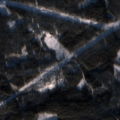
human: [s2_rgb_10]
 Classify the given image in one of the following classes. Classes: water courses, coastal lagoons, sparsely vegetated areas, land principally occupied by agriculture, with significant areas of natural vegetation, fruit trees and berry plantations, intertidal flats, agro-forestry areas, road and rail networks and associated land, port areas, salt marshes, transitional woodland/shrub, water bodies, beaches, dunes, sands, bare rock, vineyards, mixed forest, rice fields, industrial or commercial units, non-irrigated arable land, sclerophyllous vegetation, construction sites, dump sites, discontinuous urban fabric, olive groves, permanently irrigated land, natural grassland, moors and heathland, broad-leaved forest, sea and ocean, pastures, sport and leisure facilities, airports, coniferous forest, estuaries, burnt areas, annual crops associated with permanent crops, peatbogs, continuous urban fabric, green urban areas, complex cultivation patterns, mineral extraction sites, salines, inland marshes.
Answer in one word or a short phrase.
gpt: coniferous forest, transitional woodland/shrub